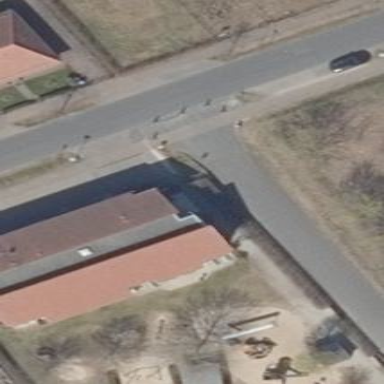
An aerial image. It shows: Kindergarten building.